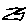
Label: zigzag